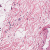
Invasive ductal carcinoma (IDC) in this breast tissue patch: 0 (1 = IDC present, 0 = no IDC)